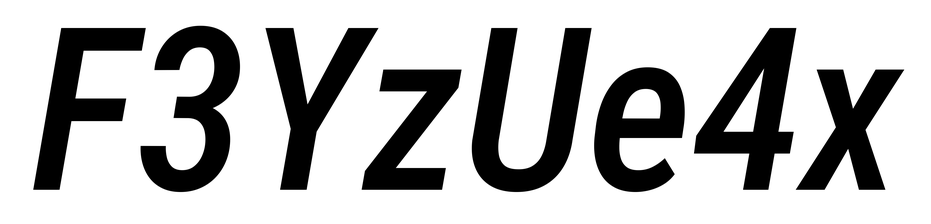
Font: Roboto-Italic_Condensed_Medium_Italic